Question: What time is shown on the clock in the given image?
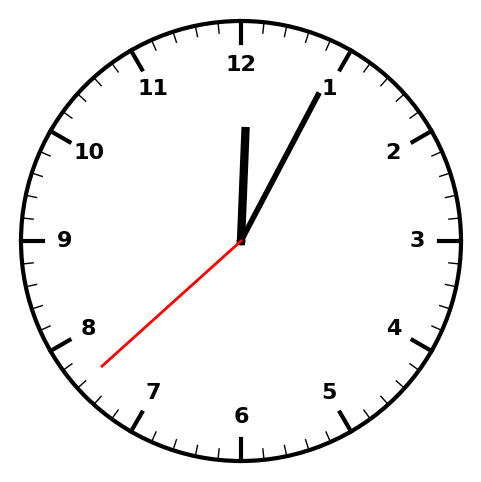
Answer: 12:04:38